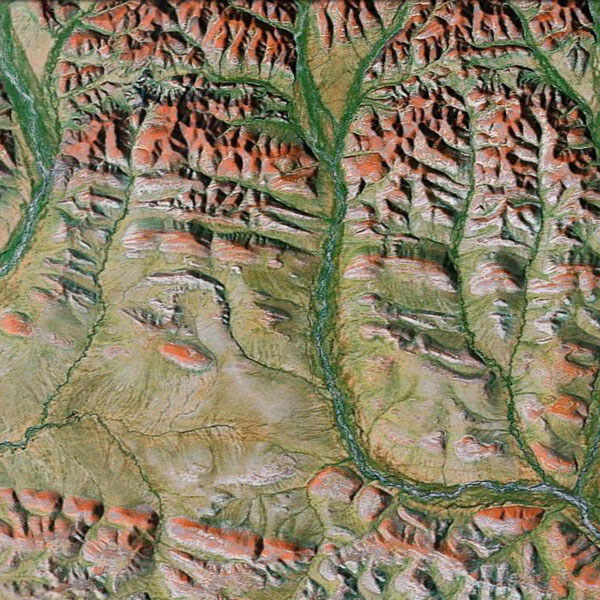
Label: Mountain